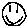
Label: smiley face